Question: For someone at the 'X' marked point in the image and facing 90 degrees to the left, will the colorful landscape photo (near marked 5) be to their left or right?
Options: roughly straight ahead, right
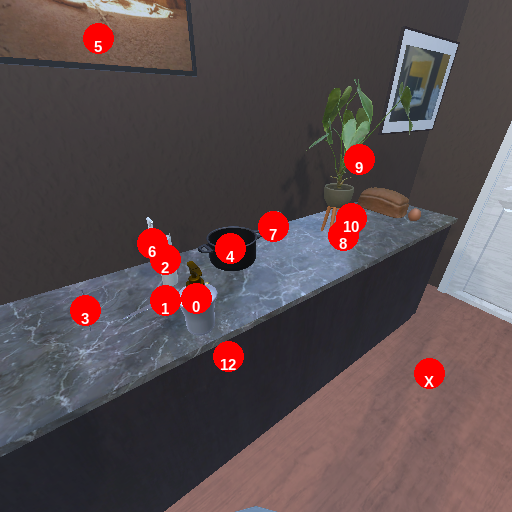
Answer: roughly straight ahead